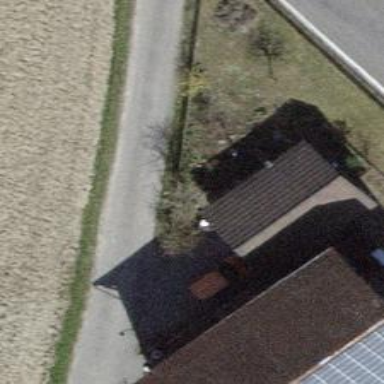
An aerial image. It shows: Garage.